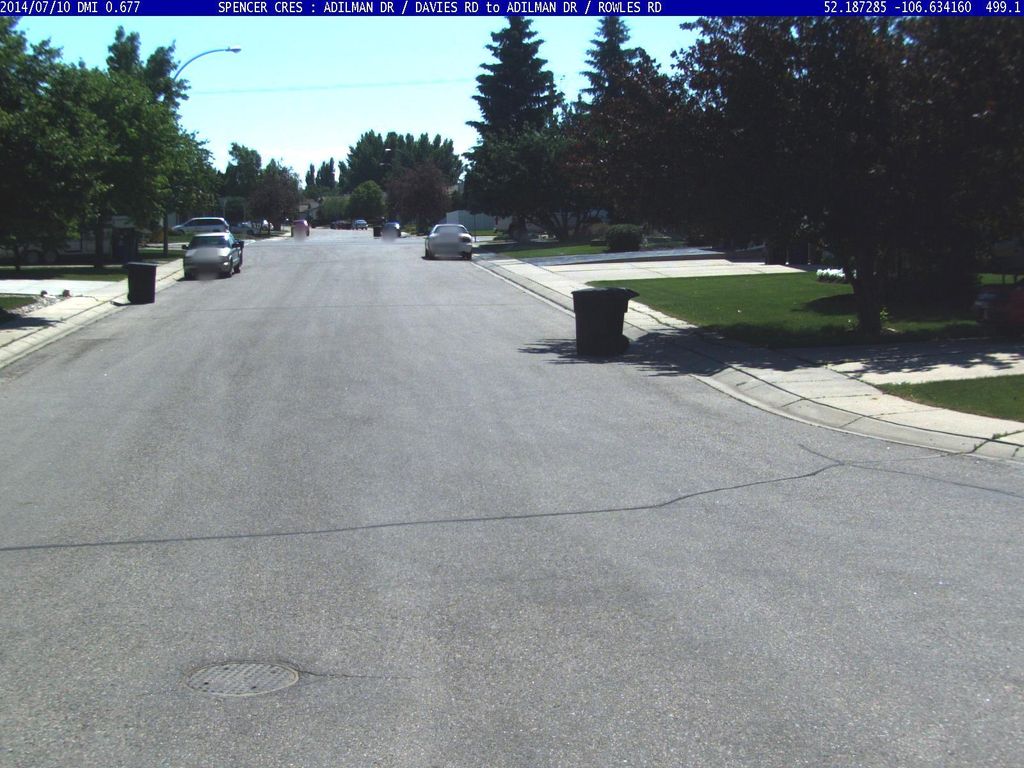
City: saskatoon